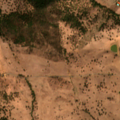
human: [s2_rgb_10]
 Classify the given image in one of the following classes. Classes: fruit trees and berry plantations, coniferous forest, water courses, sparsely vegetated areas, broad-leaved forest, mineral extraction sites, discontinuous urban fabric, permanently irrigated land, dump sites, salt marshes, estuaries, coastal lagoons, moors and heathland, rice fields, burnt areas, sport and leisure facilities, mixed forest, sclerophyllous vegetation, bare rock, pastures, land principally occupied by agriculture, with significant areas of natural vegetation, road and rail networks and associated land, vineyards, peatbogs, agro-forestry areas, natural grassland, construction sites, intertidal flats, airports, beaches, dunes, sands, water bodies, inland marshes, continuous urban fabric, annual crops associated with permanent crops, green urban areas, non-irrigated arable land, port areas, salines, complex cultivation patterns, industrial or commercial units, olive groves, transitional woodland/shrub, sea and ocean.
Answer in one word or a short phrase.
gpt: olive groves, pastures, agro-forestry areas